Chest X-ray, AP view. Patient: 51 years old, sex M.
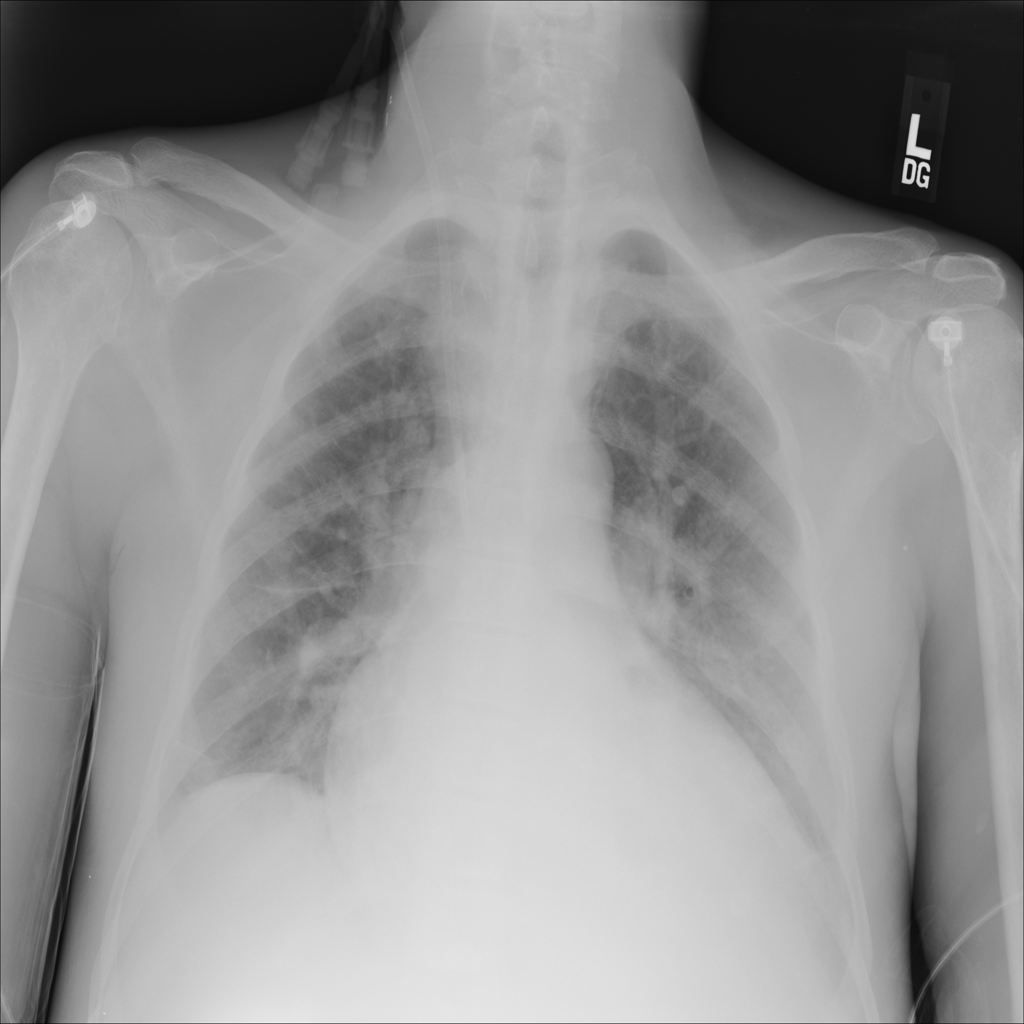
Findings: No Finding